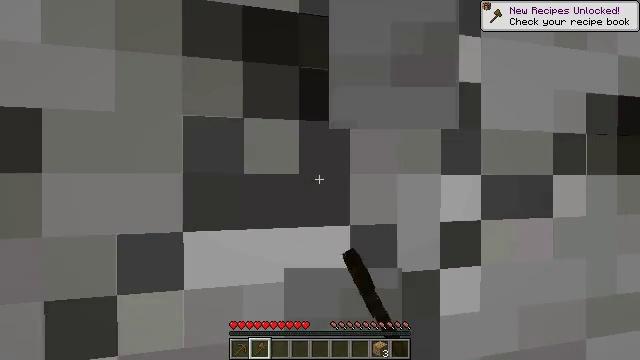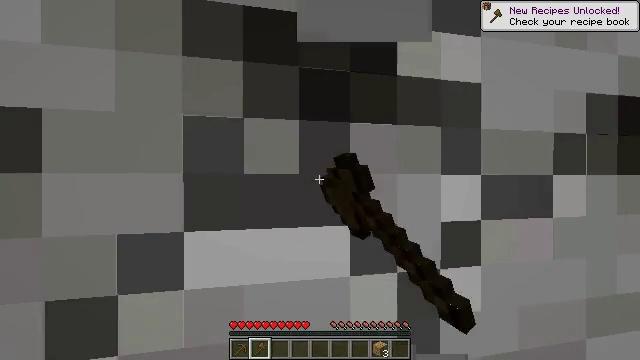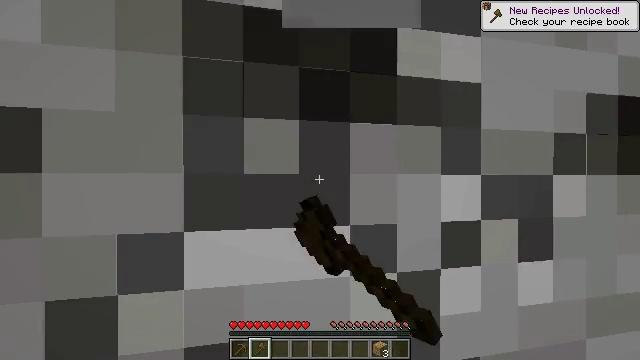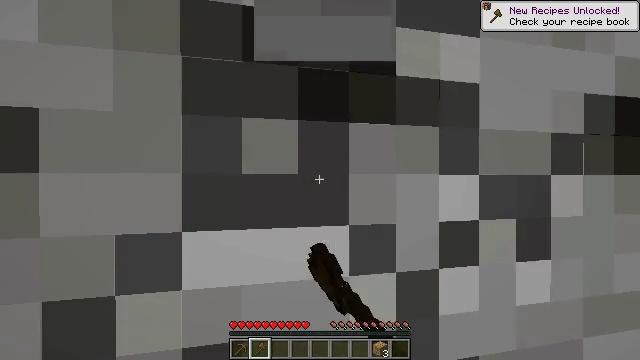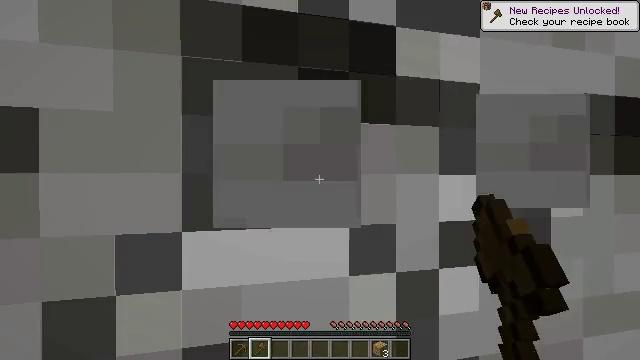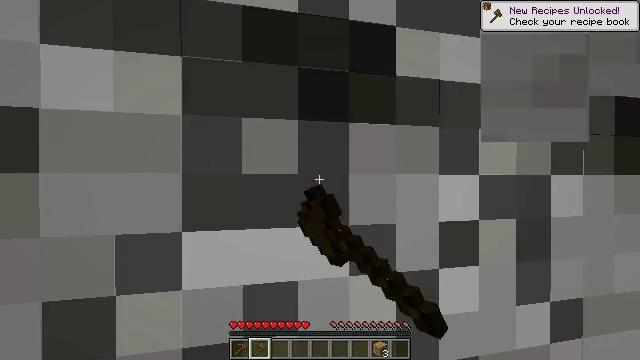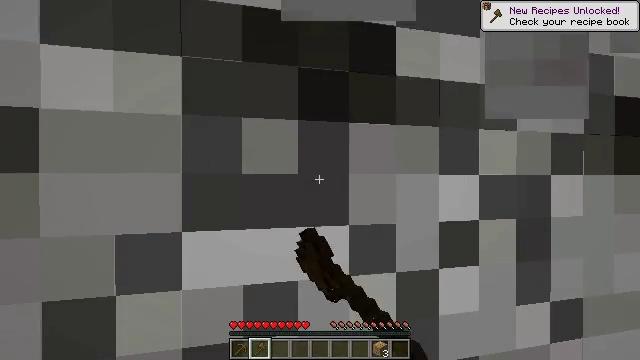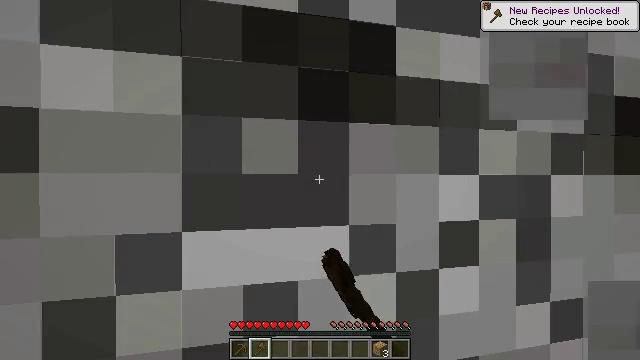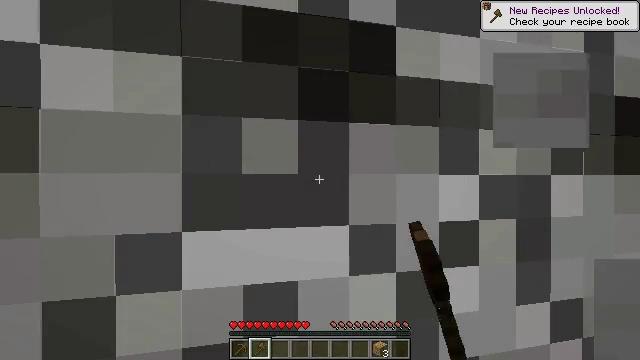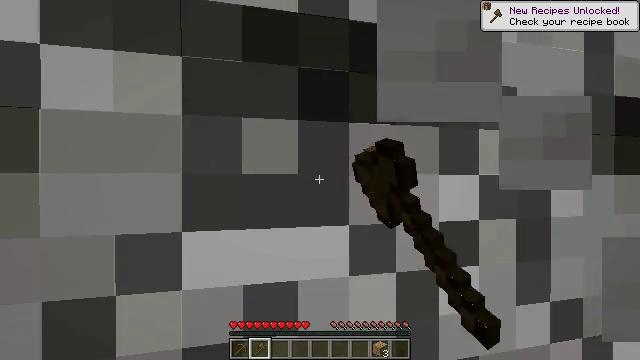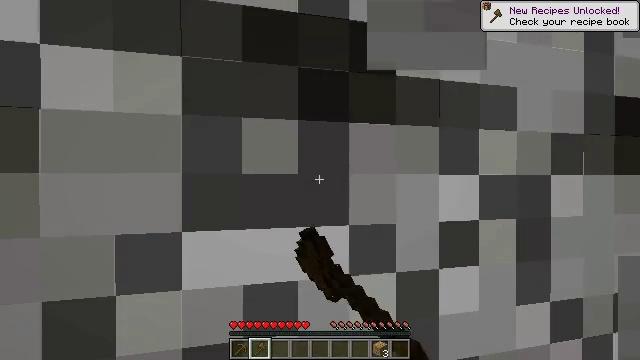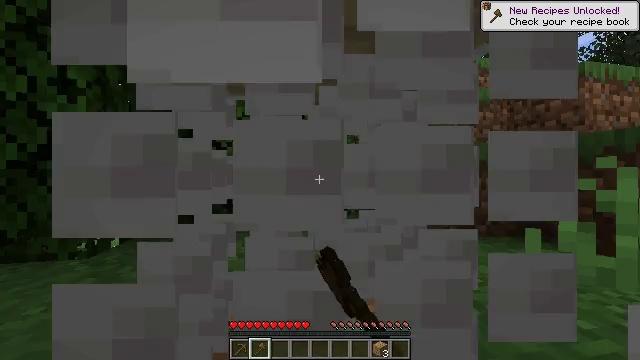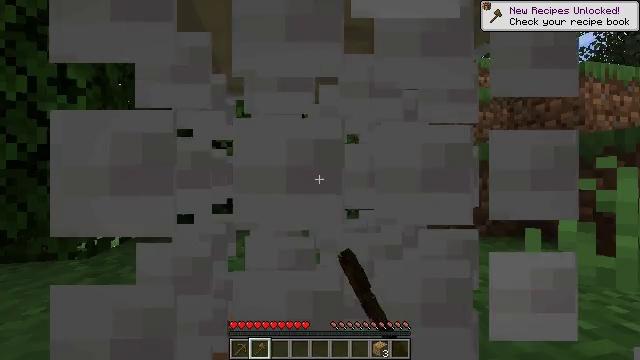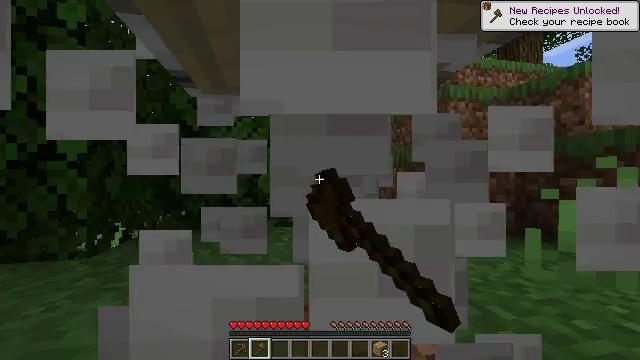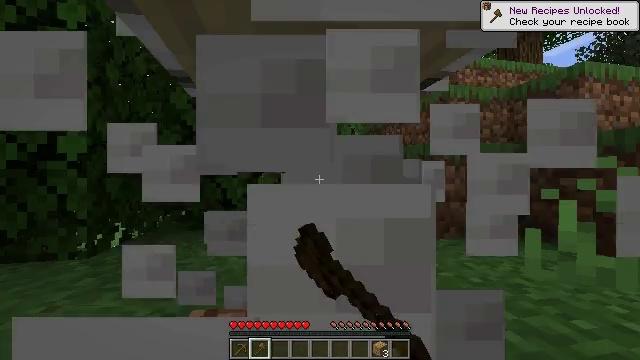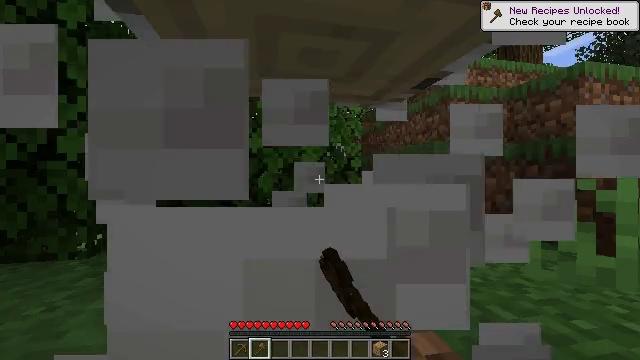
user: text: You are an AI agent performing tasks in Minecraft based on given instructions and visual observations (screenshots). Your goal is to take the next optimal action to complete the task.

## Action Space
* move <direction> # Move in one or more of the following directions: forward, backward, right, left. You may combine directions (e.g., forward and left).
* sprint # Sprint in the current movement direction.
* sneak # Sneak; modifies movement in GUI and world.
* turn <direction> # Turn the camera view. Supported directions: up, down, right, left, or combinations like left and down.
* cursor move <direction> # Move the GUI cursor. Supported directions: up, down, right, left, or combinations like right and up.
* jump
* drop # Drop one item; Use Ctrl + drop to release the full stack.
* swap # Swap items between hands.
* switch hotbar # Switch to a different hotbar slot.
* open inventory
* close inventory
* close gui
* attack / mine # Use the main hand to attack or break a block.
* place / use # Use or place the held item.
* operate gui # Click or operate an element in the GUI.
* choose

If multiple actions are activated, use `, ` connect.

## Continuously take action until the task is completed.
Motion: motion action
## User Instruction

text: Gather birch log for crafting.
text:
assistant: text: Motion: attack / mine
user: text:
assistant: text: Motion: attack / mine
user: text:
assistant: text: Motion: attack / mine
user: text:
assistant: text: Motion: attack / mine
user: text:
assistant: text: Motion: attack / mine
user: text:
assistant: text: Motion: attack / mine
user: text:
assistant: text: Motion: attack / mine
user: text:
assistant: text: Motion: attack / mine
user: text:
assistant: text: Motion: attack / mine
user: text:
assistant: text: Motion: attack / mine
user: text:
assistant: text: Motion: attack / mine
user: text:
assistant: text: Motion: attack / mine
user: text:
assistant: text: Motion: attack / mine
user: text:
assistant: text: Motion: attack / mine
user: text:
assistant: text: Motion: attack / mine
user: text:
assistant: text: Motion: attack / mine